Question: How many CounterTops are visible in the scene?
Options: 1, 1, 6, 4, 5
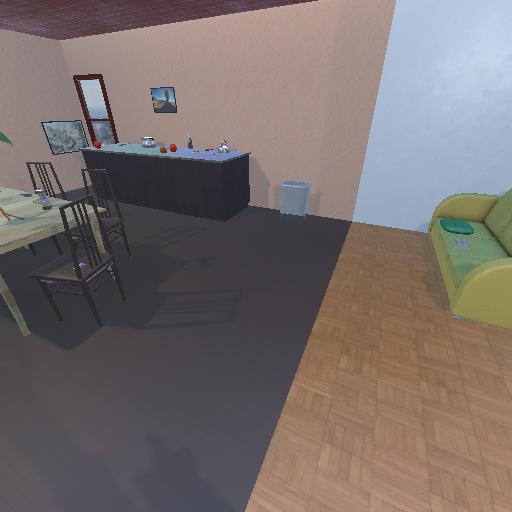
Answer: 1